Aerial crown-view tile of a tropical tree (Barro Colorado Island, Panama), acquired 20250616:
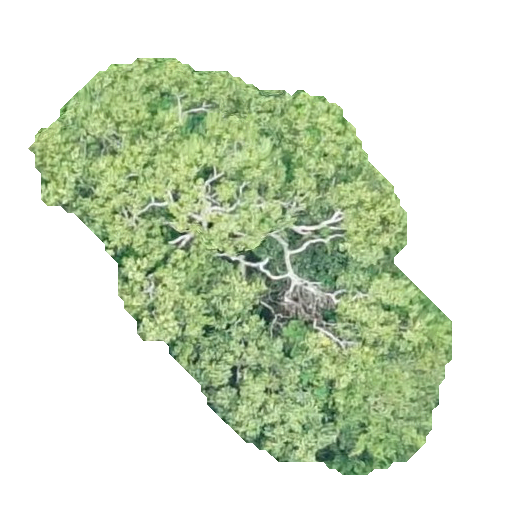
Species: Aiouea montana
GBIF accepted scientific name: Aiouea montana
Crown area: 157.152 m²